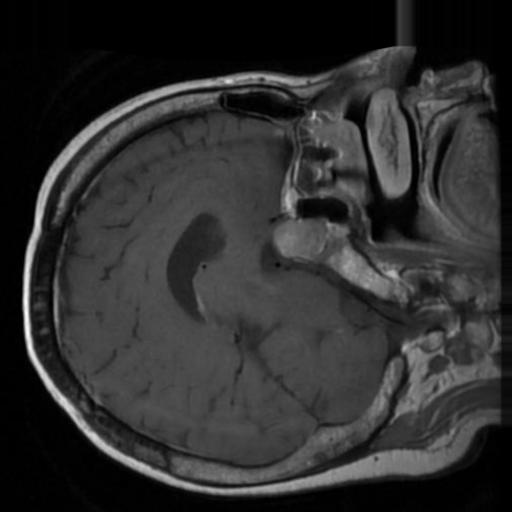
Label: brain_tumor